Aerial crown-view tile of a tropical tree (Barro Colorado Island, Panama), acquired 20241014:
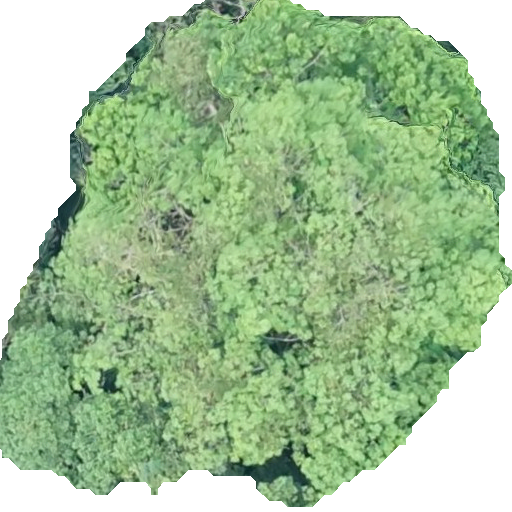
Species: Andira inermis
GBIF accepted scientific name: Andira inermis
Crown area: 303.71 m²